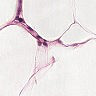
Metastatic tissue present: no